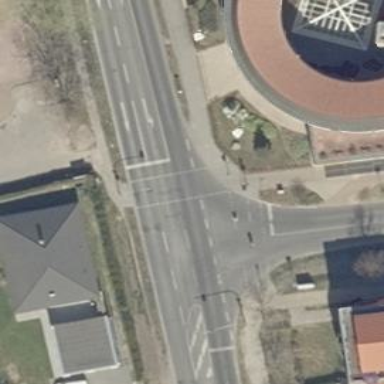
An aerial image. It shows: Road with traffic signals for signaling.